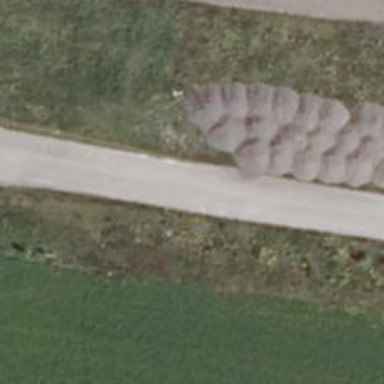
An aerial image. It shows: Gravel track with grade 4 classification.